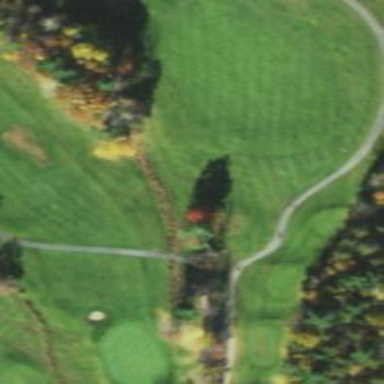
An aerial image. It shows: Golf fairway surrounded by grass.